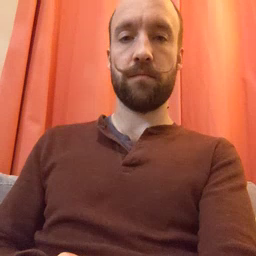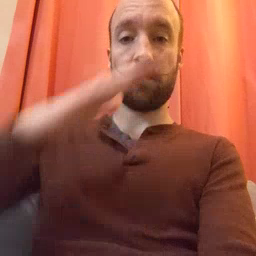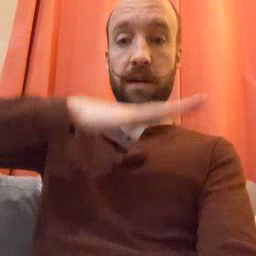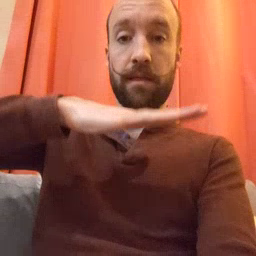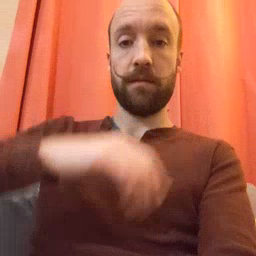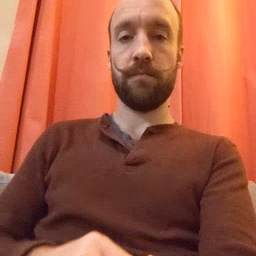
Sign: table